Question: I am trying to display a graph with negative values.
The x axis should be in the center negative values on the left and positives values on the right.
The graph gets plotted with values ranging from negative to positive.
The below snapshot is attached for the same I am trying to achieve using zingchart.
Please help me with an example that would help me achieve the needed graph.

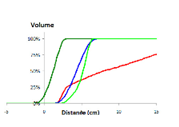
Answer: Simply set the values on your scale using the 'values' attribute. When 'values' is set like '"values":"-10:10:2"', -10 is the min-value, 10 is the max-value, and 2 is the step size. After that, set up a line marker within the 'markers' array and set the range to x=0. This will give you a vertical axis at that point. On 'scale-y', set 'line-width' to 0 to hide the original vertical axis, and shift the ticks and items by setting their 'placement' values as seen below.
'''
"scale-x":{
"values":"-10:10:2",
"markers":[
{
"type":"line",
"value-range":true,
"line-width":2,
"range":[0],
"line-color":"#5B828E"
}
]
},
"scale-y":{
"line-width":0,
"tick" : {
"placement":"ref-auto"
},
"item":{
"placement":"ref-left"
}
},
'''
Take a look at <URL> and let me know if you have any other questions. I'm on the ZingChart team, so I'm happy to help.